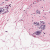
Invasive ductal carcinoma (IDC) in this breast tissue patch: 0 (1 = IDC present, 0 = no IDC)